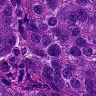
Metastatic tissue present: yes